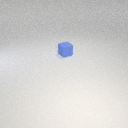
small blue rubber cube